Question: I am adding an MPMoviePlayerViewController to my app like this:
'''
MPMoviePlayerViewController *vc = [[MPMoviePlayerViewController alloc] initWithContentURL:movieURL];;
[self presentMoviePlayerViewControllerAnimated:vc];
'''
Everything is working but I can't enable landscape mode. I want my whole app except the actual MPMoviePlayerViewController to be portrait. I searched on google but all the solutions require having the rest of the app also in landscape.I need my app to stay in Portrait except in the MPMoviePlayerViewController.
Thanks in advance!
Using @matt answer I added landscape to my Device Orientation:

Next I went to my First View Controller(Not the MPMoviePlayerViewController) and added:
'''
-(NSUInteger)supportedInterfaceOrientations
{
return UIInterfaceOrientationMaskPortrait;
}
'''
However the app still let's the Main Menu go to Landscape mode.
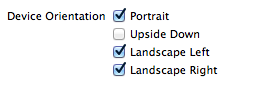
Answer: Actually there is a way to just make Movie Player landscape without affecting portrait view of rest of screens.
'''
#define degreesToRadian(x) (M_PI * (x) / 180.0)
MPMoviePlayerViewController *moviePlayerVC = [[MPMoviePlayerViewController alloc] initWithContentURL:[NSURL URLWithString:@"http://someurl.com"]];
moviePlayerVC.view.transform = CGAffineTransformIdentity;
moviePlayerVC.view.transform = CGAffineTransformMakeRotation(degreesToRadian(90));
[self presentViewController:moviePlayerVC animated:NO completion:NULL];
'''
---
## Make sure you are using MPMoviePlayerViewController and not MPMoviePlayerController, else it won't work.